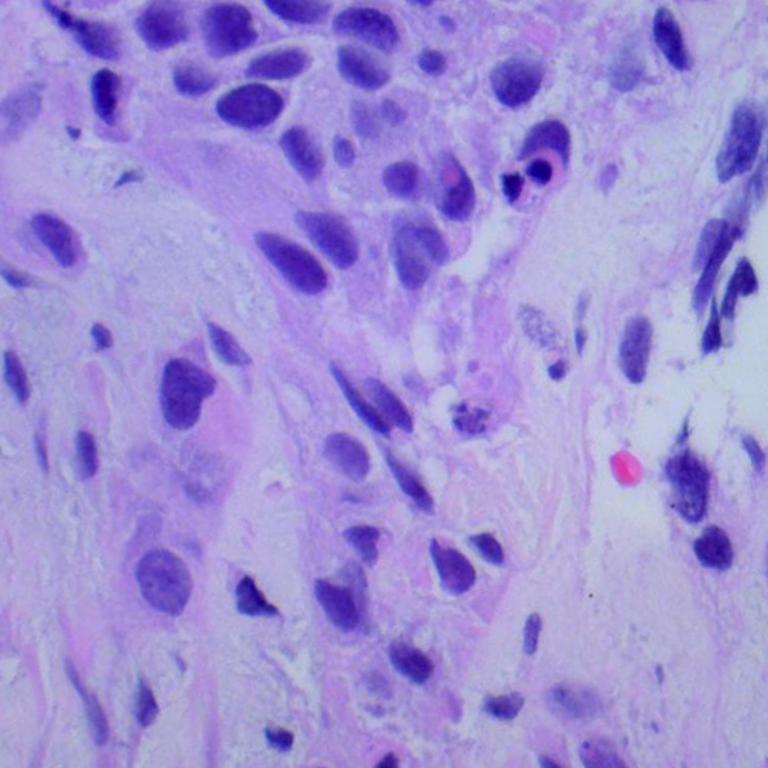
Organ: lung
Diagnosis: squamous carcinomas